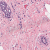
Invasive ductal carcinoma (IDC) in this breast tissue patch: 1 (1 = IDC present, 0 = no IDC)